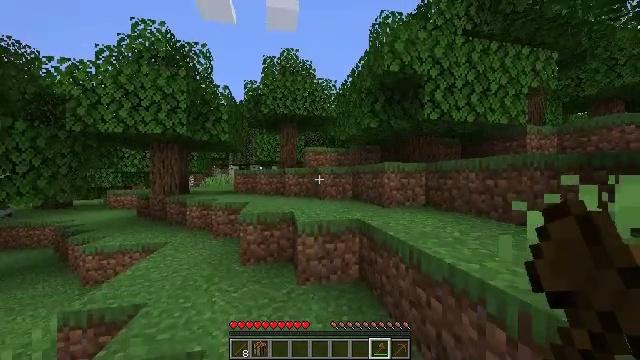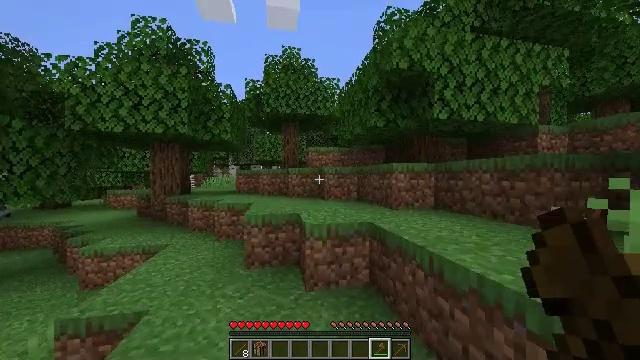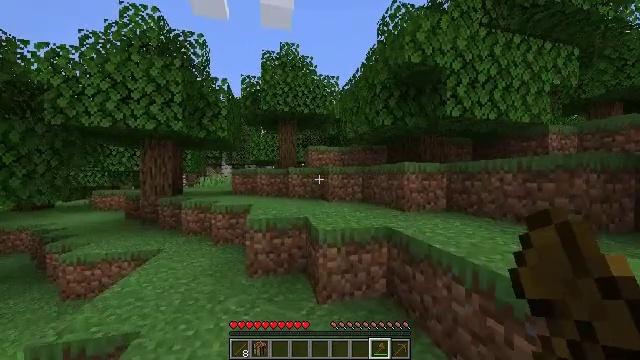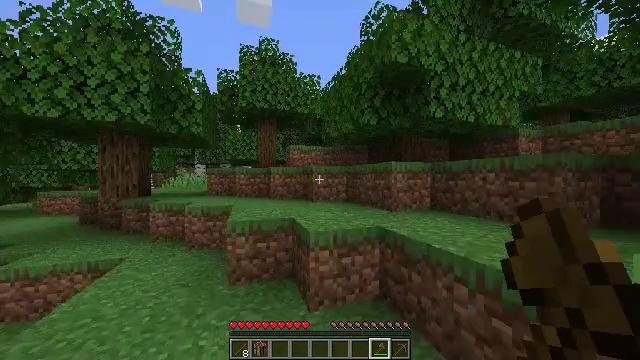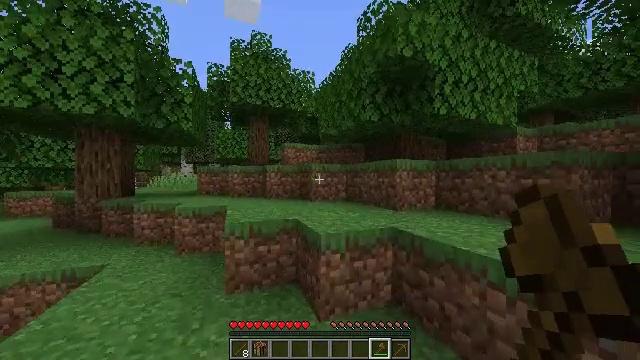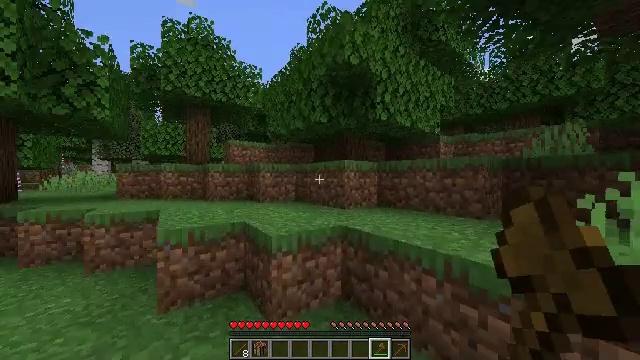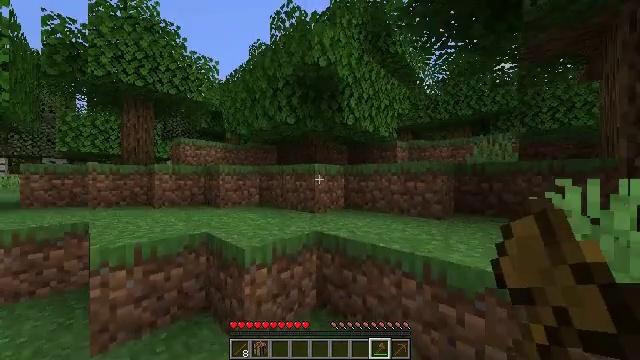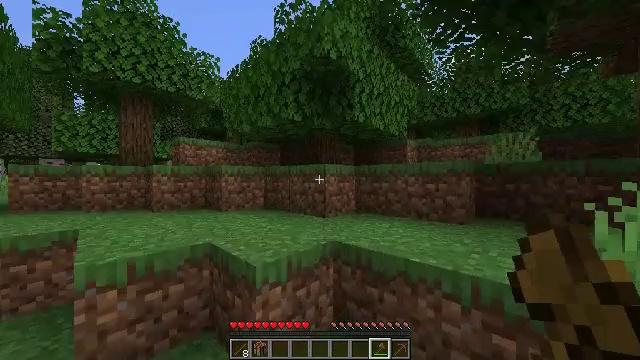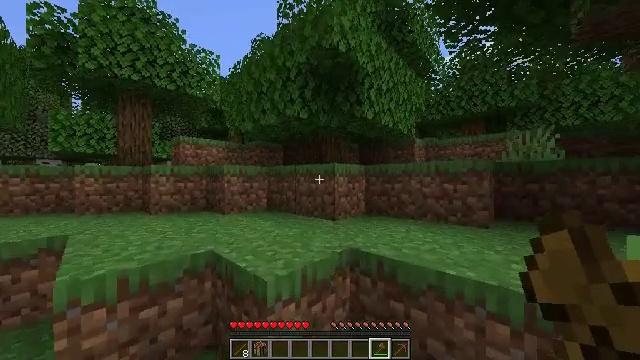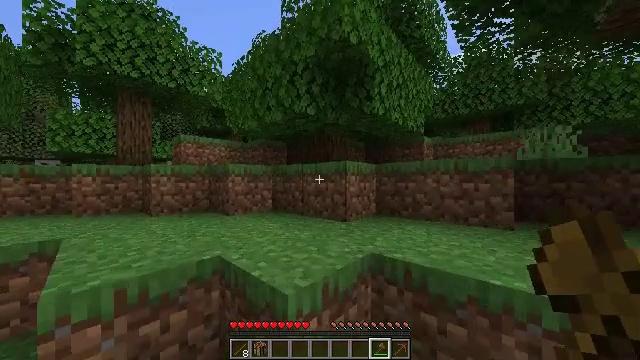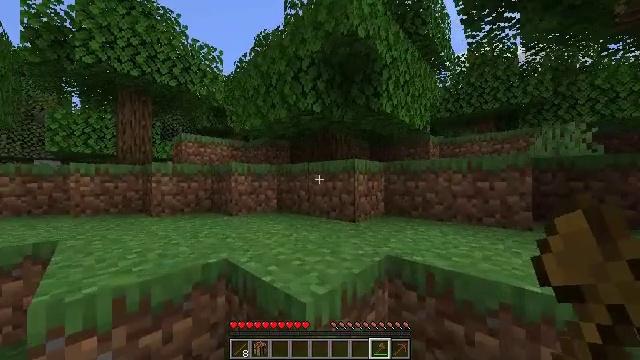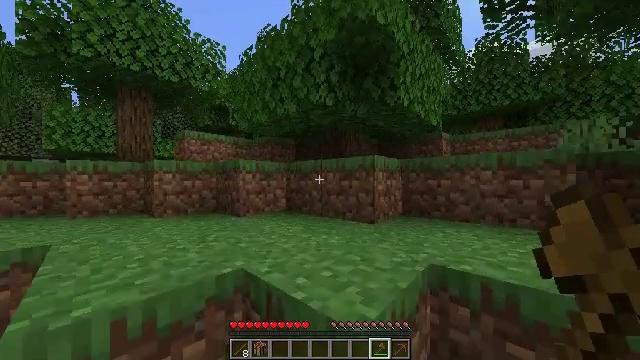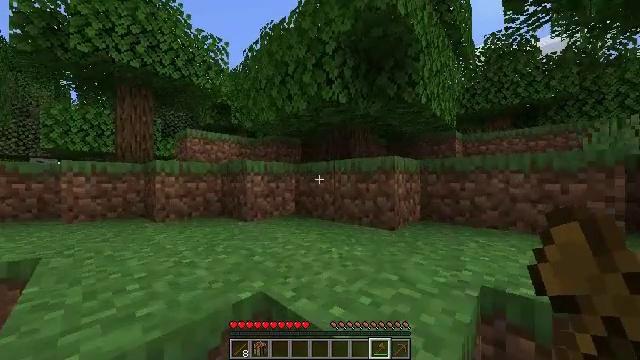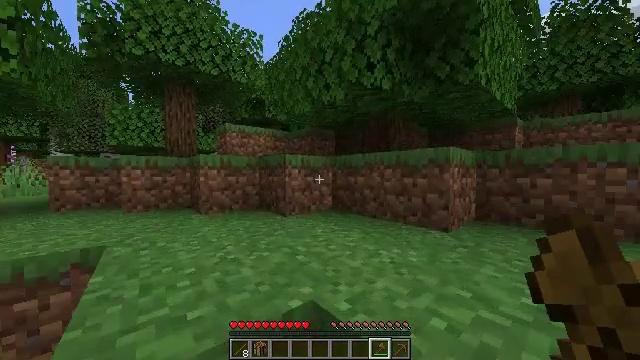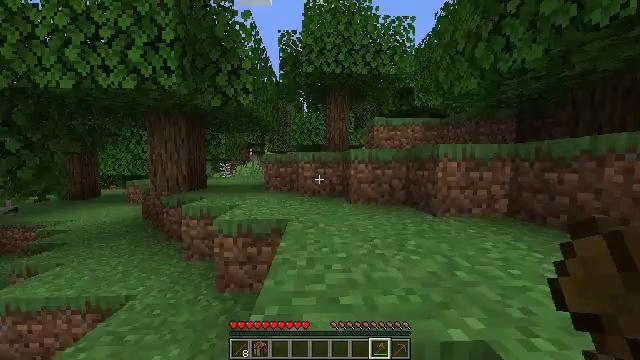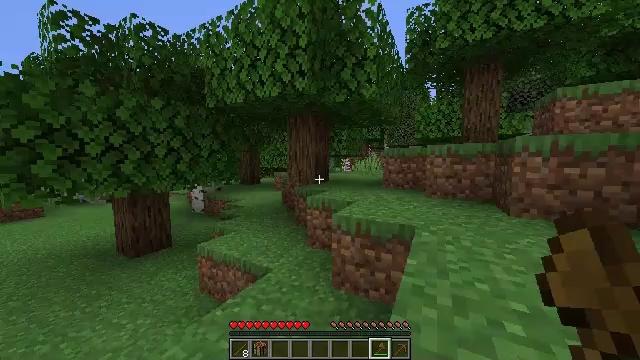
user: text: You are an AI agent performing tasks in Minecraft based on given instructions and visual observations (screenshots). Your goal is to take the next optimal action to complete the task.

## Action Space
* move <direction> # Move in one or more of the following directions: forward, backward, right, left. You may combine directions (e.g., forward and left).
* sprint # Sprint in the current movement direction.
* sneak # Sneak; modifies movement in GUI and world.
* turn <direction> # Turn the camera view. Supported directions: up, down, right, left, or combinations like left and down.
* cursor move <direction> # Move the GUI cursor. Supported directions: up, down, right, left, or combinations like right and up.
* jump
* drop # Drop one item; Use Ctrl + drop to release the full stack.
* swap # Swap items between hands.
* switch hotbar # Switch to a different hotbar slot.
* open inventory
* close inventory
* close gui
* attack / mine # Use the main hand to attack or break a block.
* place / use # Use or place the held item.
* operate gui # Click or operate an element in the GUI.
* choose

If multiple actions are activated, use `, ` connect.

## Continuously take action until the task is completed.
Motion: motion action
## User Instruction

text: Collect lilac by left-clicking.
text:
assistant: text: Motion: move forward and move left
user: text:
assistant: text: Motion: move forward and move left, turn right
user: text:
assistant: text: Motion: move forward and move left, turn right
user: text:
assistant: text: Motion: move forward and move left, turn right
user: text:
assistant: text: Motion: move forward and move left, turn right
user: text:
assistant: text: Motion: move forward, turn right
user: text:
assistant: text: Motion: move forward
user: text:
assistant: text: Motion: move forward and move left
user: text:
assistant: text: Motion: move forward and move left
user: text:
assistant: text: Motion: move forward and move left
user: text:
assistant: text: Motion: move forward and move left
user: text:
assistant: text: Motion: move forward and move left
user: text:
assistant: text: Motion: move forward and move left, turn left and down
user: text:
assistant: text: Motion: move forward and move left, turn left and down
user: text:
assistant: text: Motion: move forward and move left, turn left and down
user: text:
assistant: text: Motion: move forward and move left
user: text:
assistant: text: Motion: move forward
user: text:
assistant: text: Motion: move forward, turn left
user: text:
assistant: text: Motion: move forward, turn left
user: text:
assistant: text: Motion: move forward, turn left
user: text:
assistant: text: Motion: move forward
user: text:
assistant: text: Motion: move forward
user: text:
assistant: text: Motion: move forward
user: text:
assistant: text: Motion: move forward and move right
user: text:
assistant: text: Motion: move forward and move right
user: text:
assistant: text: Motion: move forward and move right, turn right
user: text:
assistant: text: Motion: move forward and move right, turn right
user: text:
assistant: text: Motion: move forward and move right, turn right
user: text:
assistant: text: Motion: move forward and move right, jump
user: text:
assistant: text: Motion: move forward and move right, jump